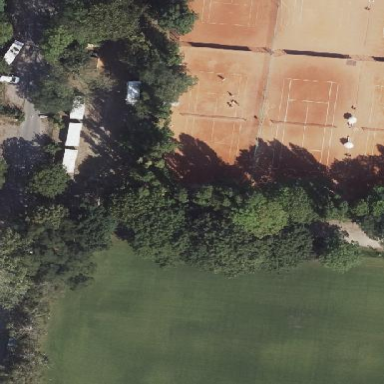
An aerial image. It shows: Tennis court in leisure pitch.